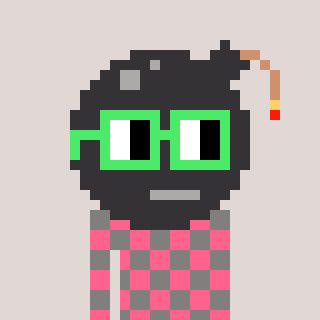
a pixel art character with square light green glasses, a bomb-shaped head and a bluegrey-colored body on a warm background